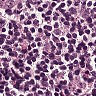
Metastatic tissue present: yes